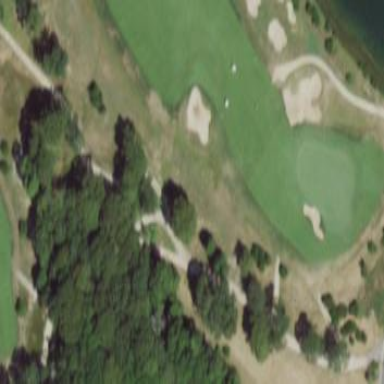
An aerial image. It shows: Sandy area is golf bunker.